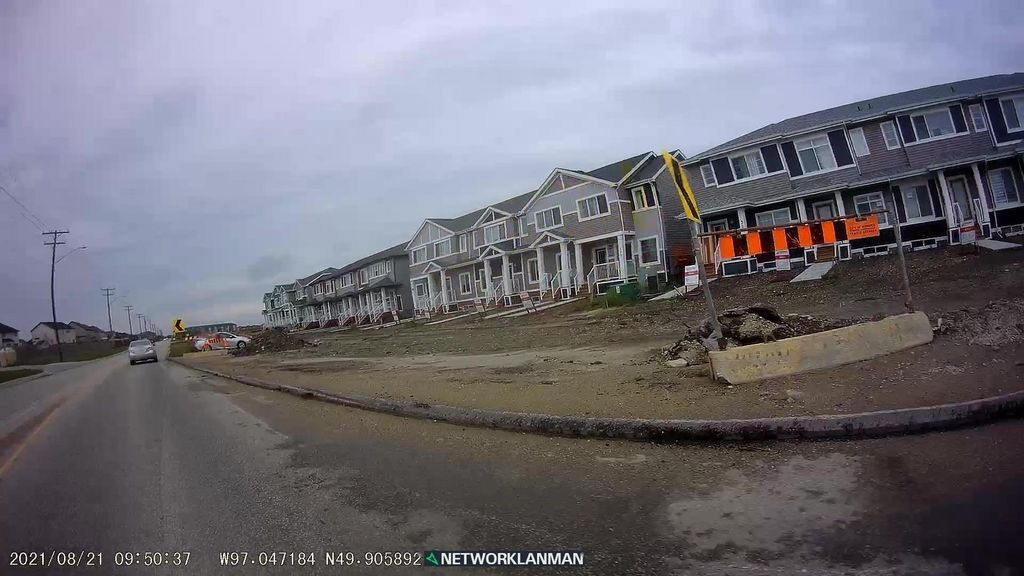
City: winnipeg